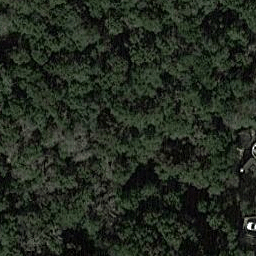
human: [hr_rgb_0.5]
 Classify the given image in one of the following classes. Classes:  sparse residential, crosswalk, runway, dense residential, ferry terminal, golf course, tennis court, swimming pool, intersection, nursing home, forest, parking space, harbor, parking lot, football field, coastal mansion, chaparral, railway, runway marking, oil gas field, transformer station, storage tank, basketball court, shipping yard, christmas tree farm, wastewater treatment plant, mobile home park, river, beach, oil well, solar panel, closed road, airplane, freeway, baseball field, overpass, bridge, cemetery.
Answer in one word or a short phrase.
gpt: forest